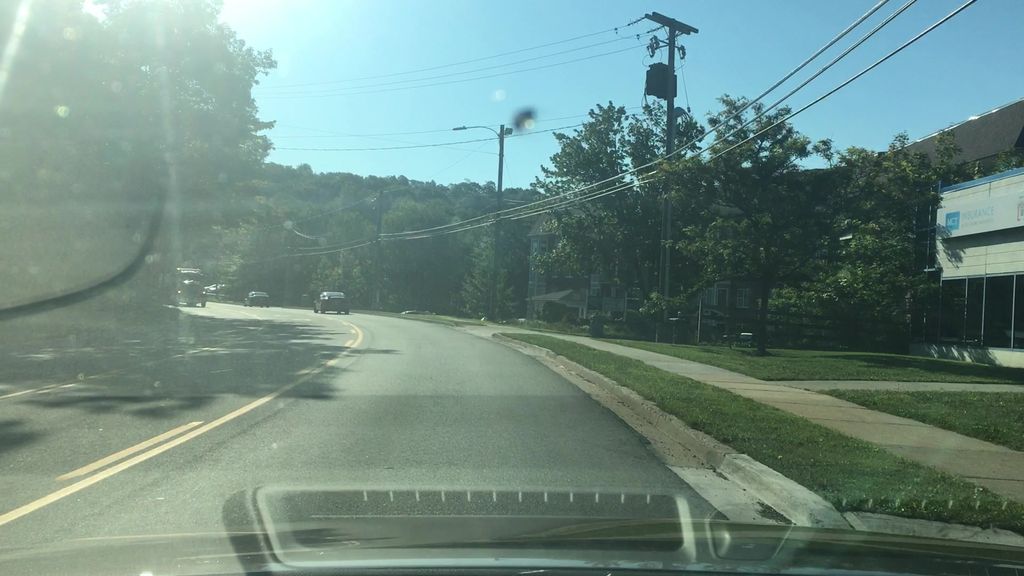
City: halifax